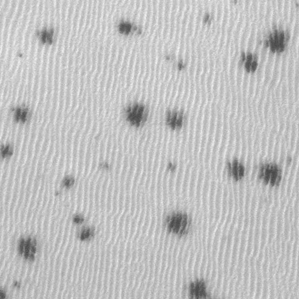
Label: frost